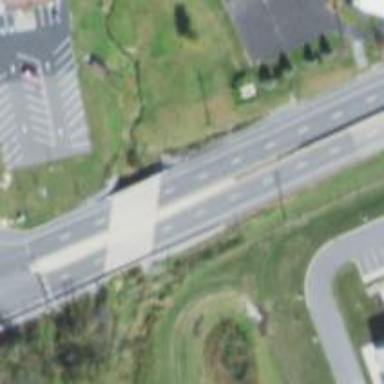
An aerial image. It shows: Primary highway expressway with bridge.